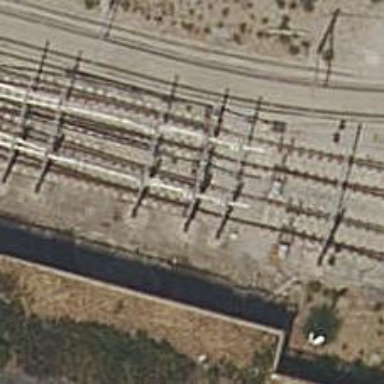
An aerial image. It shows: Railway switch.